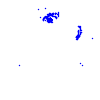
Particle: electron